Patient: sex M, age 62
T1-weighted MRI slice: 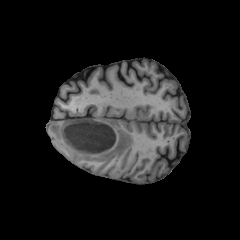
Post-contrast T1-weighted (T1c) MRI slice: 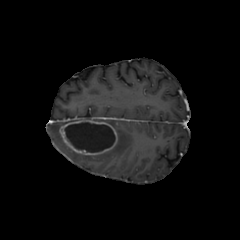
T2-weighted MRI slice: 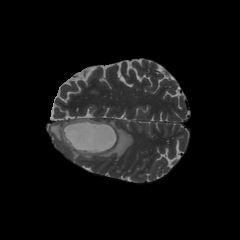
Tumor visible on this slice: yes
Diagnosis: Glioblastoma, IDH-wildtype
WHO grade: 4